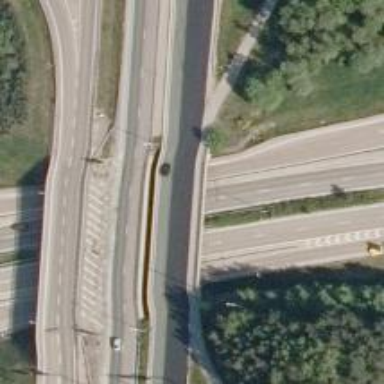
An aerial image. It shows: Asphalt motorway link.